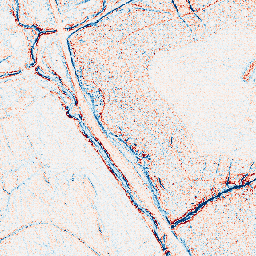
Category: edge_preserving
Decomposition family: anisotropic_diffusion
Decomposition parameters: iterations: 5
kappa: 100
gamma: 0.05
Upsampling method: nearest
Upsampling parameters: scale: 4
Upsampling scale: 4